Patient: sex M, age 64
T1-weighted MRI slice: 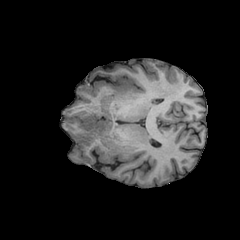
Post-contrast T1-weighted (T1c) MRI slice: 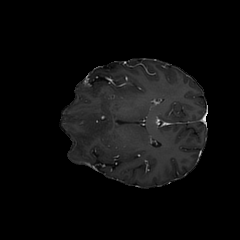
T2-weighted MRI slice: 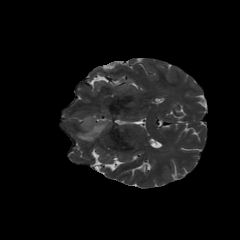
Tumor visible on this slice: yes
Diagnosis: Glioblastoma, IDH-wildtype
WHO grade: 4